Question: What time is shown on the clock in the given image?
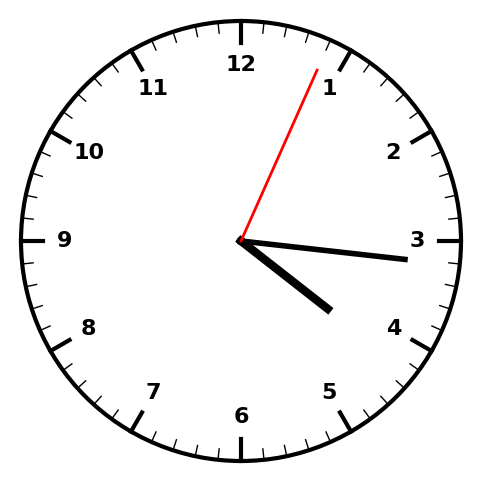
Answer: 04:16:04